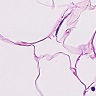
Metastatic tissue present: no